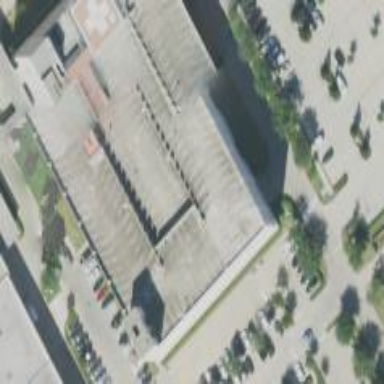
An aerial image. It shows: Multi-storey parking building.